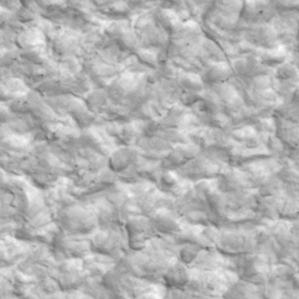
Label: non_frost